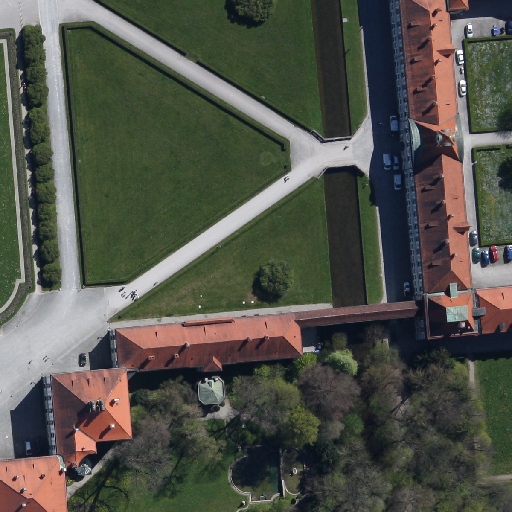
Referring expression: light-duty vehicle in the parking area